Question: I have a producer/consumer queue as following but I am getting 'ArgumentWException'.
Following is the code:
'''
public class ProducerConsumer<T> where T : class
{
#region Private Variables
private Thread _workerThread;
private readonly Queue<T> _workQueue;
private object _enqueueItemLocker = new object();
private object _processRecordLocker = new object();
private readonly Action<T> _workCallbackAction;
private AutoResetEvent _workerWaitSignal;
#endregion
#region Constructor
public ProducerConsumer(Action<T> action)
{
_workQueue = new Queue<T>();
_workCallbackAction = action;
}
#endregion
#region Private Methods
private void ProcessRecord()
{
while (true)
{
T workItemToBeProcessed = default(T);
bool hasSomeWorkItem = false;
lock (_processRecordLocker)
{
hasSomeWorkItem = _workQueue.Count > 0;
if (hasSomeWorkItem)
{
workItemToBeProcessed = _workQueue.Dequeue();
if (workItemToBeProcessed == null)
{
return;
}
}
}
if (hasSomeWorkItem)
{
if (_workCallbackAction != null)
{
_workCallbackAction(workItemToBeProcessed);
}
}
else
{
_workerWaitSignal.WaitOne();
}
}
}
#endregion
#region Public Methods
/// <summary>
/// Enqueues work item in the queue.
/// </summary>
/// <param name="workItem">The work item.</param>
public void EnQueueWorkItem(T workItem)
{
lock (_enqueueItemLocker)
{
_workQueue.Enqueue(workItem);
if (_workerWaitSignal == null)
{
_workerWaitSignal = new AutoResetEvent(false);
}
_workerWaitSignal.Set();
}
}
/// <summary>
/// Stops the processer, releases wait handles.
/// </summary>
/// <param name="stopSignal">The stop signal.</param>
public void StopProcesser(AutoResetEvent stopSignal)
{
EnQueueWorkItem(null);
_workerThread.Join();
_workerWaitSignal.Close();
_workerWaitSignal = null;
if (stopSignal != null)
{
stopSignal.Set();
}
}
/// <summary>
/// Starts the processer, starts a new worker thread.
/// </summary>
public void StartProcesser()
{
if (_workerWaitSignal == null)
{
_workerWaitSignal = new AutoResetEvent(false);
}
_workerThread = new Thread(ProcessRecord) { IsBackground = true };
_workerThread.Start();
}
#endregion
}
'''
Another class is:
'''
public class Tester
{
private readonly ProducerConsumer<byte[]> _proConsumer;
public Tester()
{
_proConsumer = new ProducerConsumer<byte[]>(Display);
}
public void AddData(byte[] data)
{
try
{
_proConsumer.EnQueueWorkItem(recordData);
}
catch (NullReferenceException nre)
{
}
}
public void Start()
{
_proConsumer.StartProcesser();
}
private static object _recordLocker = new object();
private void Display(byte[] recordByteStream)
{
try
{
lock (_recordLocker)
{
Console.WriteLine("Done with data:" + BitConverter.ToInt32(recordByteStream, 0));
}
}
catch (Exception ex)
{
}
}
}
'''
And my main function:
'''
class Program
{
private static Tester _recorder;
static void Main(string[] args)
{
_recorder = new Tester();
_recorder.StartRecording();
for (int i = 0; i < 100000; i++)
{
_recorder.AddRecordData(BitConverter.GetBytes(i));
}
Console.Read();
}
}
'''
Any idea why do I get the exception and what should I do to avoid that ?
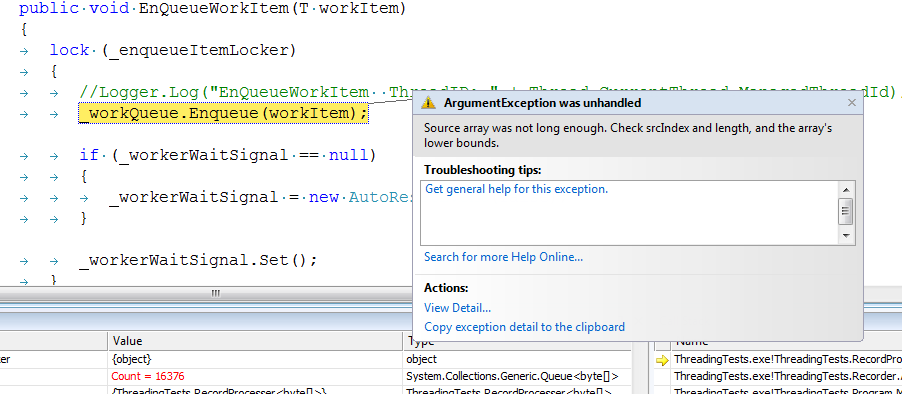
Answer: Your class, in its current implementation, is not thread-safe. You're using two different objects for your 'Enqueue' ('lock (_enqueueItemLocker)') and 'Dequeue' ('lock (_processRecordLocker)') calls, which creates a race condition in your 'Queue<T>'.
You need to lock the on both calls in order to safely use the queue.
If you're using .NET 4, I'd recommend either using 'ConcurrentQueue<T>' or 'BlockingCollection<T>' instead, as these would eliminate the need for the locks in your code, since they're thread-safe.